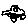
Label: car